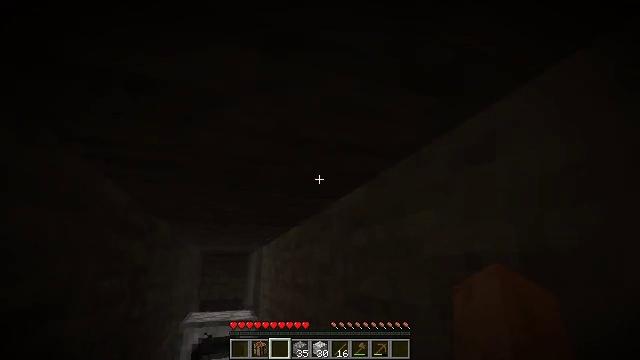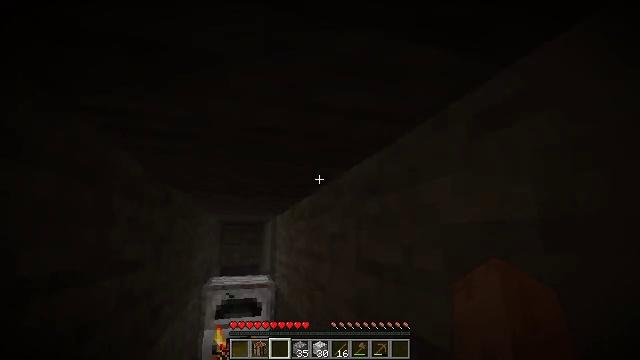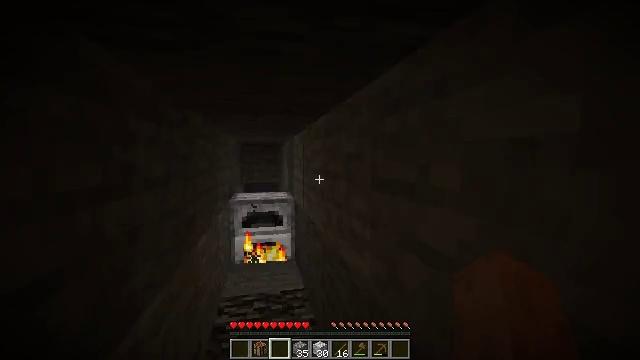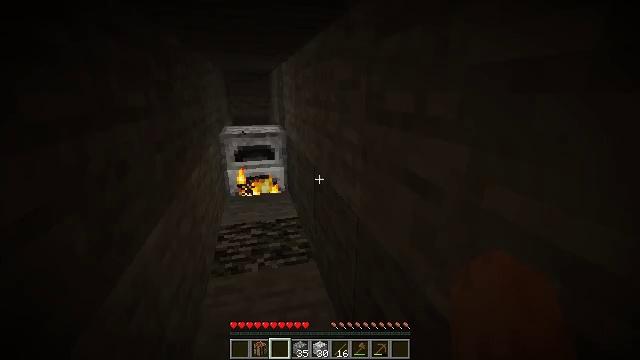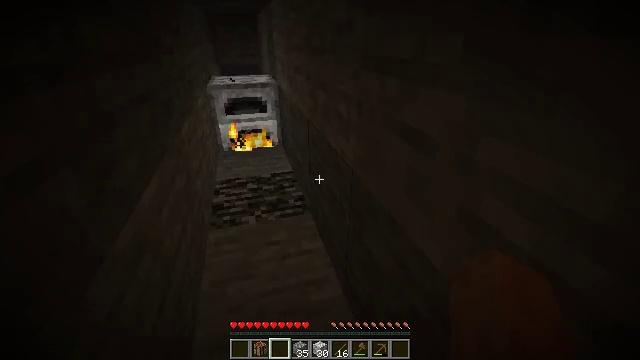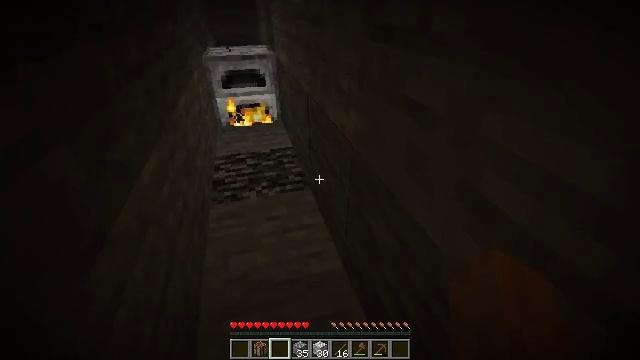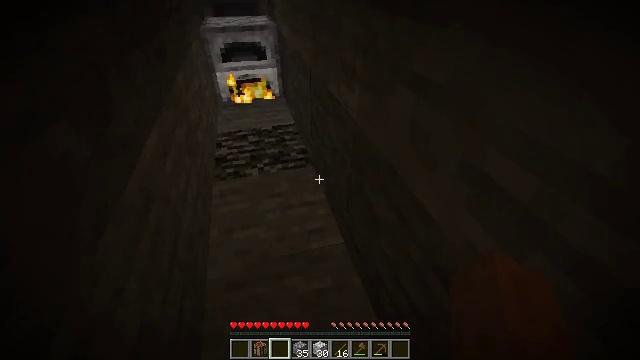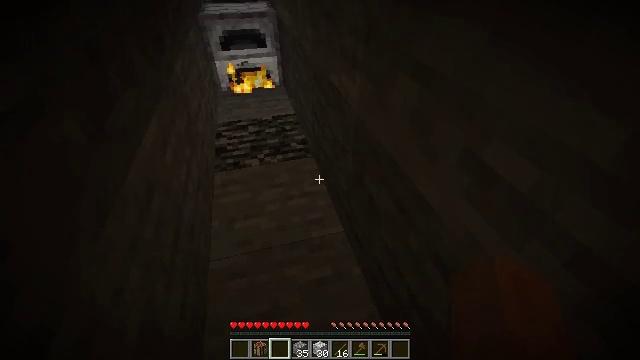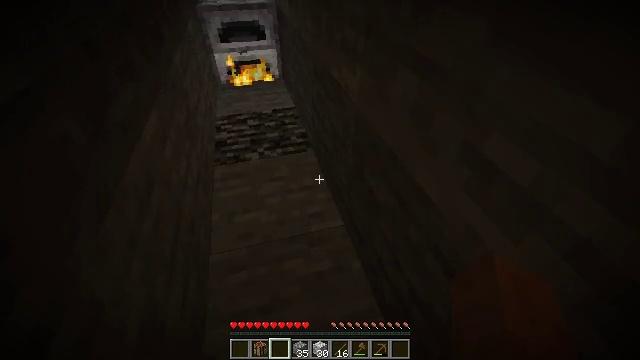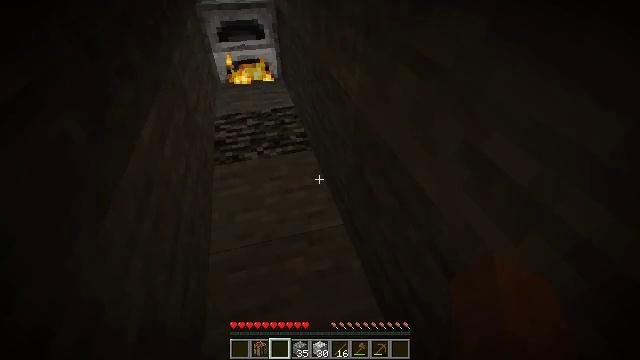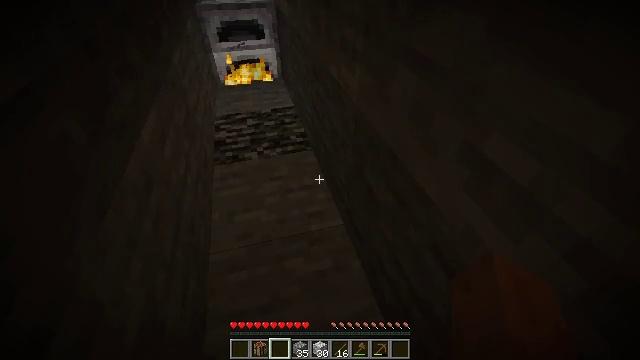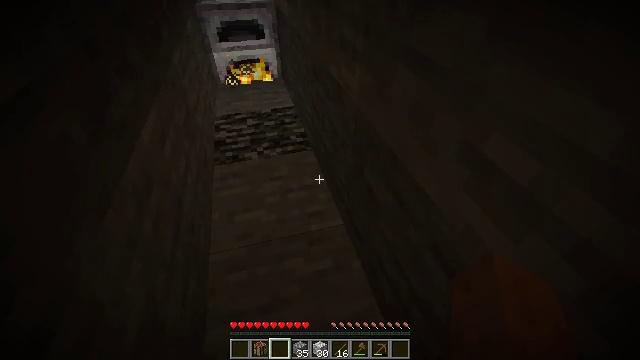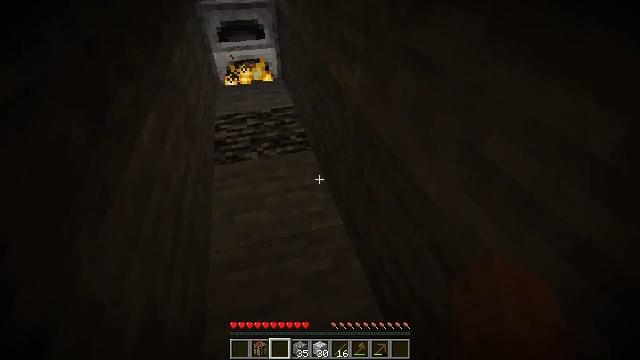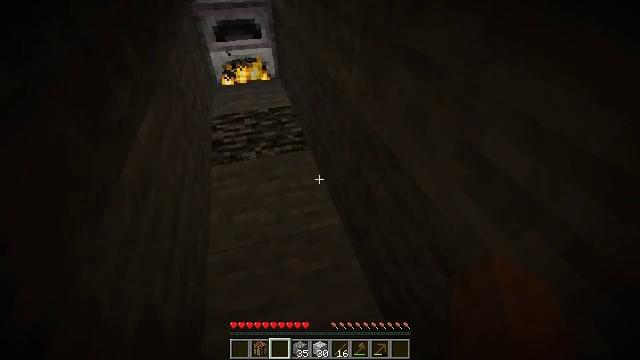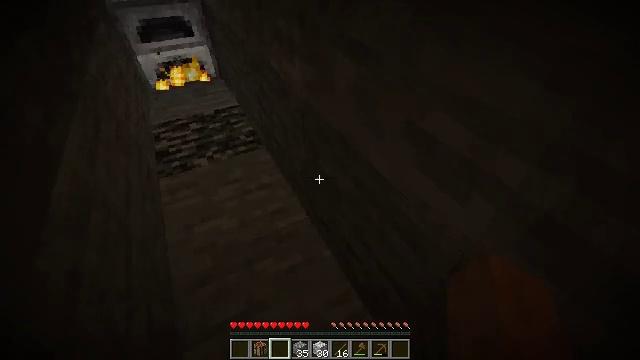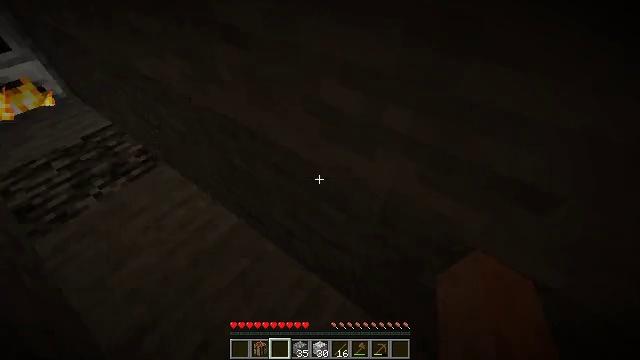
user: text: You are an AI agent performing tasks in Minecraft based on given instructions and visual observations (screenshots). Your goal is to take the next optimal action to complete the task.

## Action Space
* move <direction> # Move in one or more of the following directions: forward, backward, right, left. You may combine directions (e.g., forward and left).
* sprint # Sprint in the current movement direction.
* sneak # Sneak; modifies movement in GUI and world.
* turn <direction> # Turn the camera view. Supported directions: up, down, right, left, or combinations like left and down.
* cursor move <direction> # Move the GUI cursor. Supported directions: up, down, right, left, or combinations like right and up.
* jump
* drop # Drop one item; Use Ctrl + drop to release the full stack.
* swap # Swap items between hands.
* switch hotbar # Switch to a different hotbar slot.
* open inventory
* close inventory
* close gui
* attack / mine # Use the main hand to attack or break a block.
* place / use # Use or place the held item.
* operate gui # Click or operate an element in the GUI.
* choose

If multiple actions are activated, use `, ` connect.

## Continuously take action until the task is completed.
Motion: motion action
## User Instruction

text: Reclaim the furnace for later use.
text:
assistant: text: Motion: turn left and down
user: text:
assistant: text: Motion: turn left and down
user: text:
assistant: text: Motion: turn right and down
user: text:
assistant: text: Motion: turn right and down
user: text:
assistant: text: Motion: turn down
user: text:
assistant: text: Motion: turn down
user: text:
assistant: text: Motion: turn down
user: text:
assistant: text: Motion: turn down
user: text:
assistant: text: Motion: no_op
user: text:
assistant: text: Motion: no_op
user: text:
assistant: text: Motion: no_op
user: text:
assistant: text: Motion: no_op
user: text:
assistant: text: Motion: no_op
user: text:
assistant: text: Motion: turn right and down
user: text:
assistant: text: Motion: turn right and down
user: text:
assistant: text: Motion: turn right and down
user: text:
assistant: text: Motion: turn right and down
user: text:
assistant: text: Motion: turn right
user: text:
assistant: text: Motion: turn right
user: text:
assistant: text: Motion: turn right
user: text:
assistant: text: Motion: turn right and up
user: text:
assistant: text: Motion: turn right and up
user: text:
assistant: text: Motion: turn right and up
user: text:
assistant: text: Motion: turn right and up
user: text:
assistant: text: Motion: turn right and up
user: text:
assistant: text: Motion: turn right and up
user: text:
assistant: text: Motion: turn right and up
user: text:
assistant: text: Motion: turn up
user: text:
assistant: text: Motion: turn up
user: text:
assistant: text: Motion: no_op